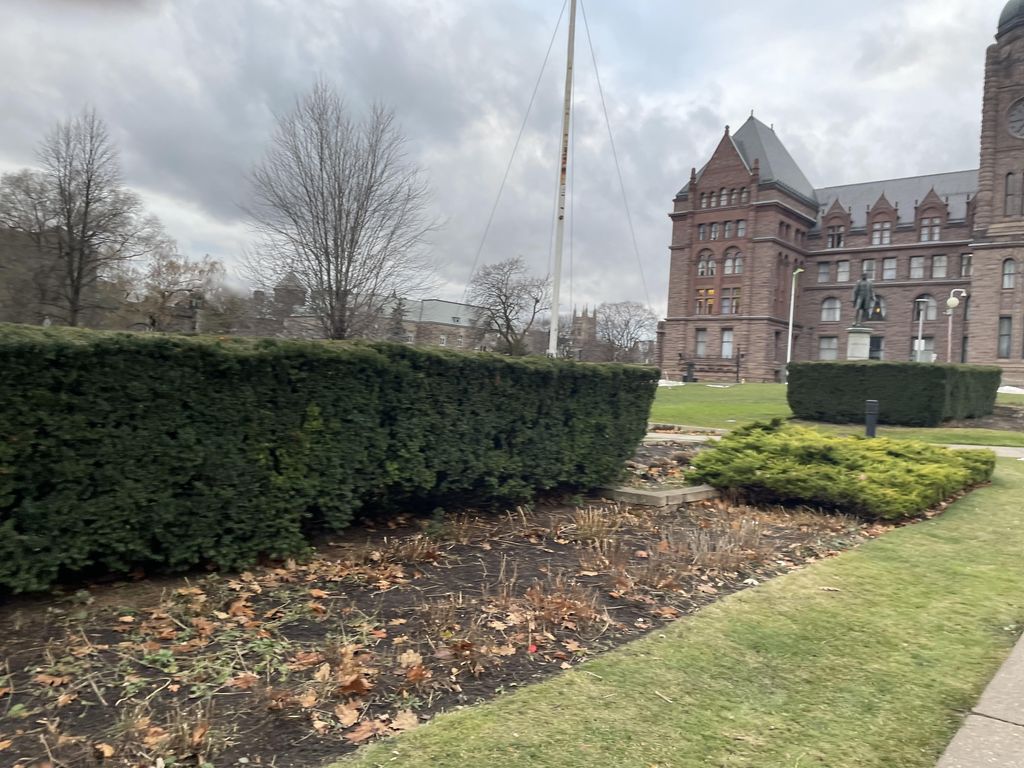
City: toronto